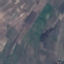
Label: PermanentCrop